Field crop: maize
Growth stage: 2
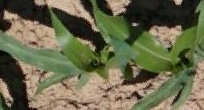
Species: maize